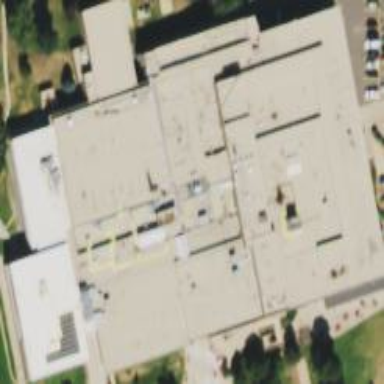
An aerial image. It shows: School building.